Question: I'm trying to change the text inside a tag to the one from a selected element from a list.
This is the list:
This is the corresponding html (just a part of it)
'''
<div class="categories">
<div class="cats"><a id="categoriaBtn995" class="button" href="#categoryTitle" title="button">Linea Blanca</a></div>
<br>
<div class="cats"><a id="categoriaBtn996" class="button" href="#categoryTitle" title="button">Desarrollo de Software</a></div>
<br>
<div class="cats down"><a id="categoriaBtn998" class="button" href="#categoryTitle" title="button">Esteticas - Belleza</a></div>
<br>
<div class="cats"><a id="categoriaBtn999" class="button" href="#categoryTitle" title="button">Publicidad</a></div>
<br>
</div>
'''
Under this div, I have a section where I want to put some info about this elements.
First, I need to change the title which is just a simple tag:
'''
<h1 id="categoryTitulo">Change this</h1>
'''
It should change the text to the element with class="down"
This is how I toggle the class:
'''
$(document).ready(function () {
$('a.button').click(function () {
$('.down').toggleClass("down");
$(this.parentElement).toggleClass("down");
});
});
'''
And this is what I'm trying right now:
'''
$('a.button').click(function () {
$('h1#categoryTitulo').text(
$('.down').text());
});
'''
I tried to place all this in JSFIDDLE and for some reason it actually works there, but not on my site. I hope you guys can help me figure out another method to accomplish this.
This is what I'm trying to achieve: <URL>
But it is not working with me.
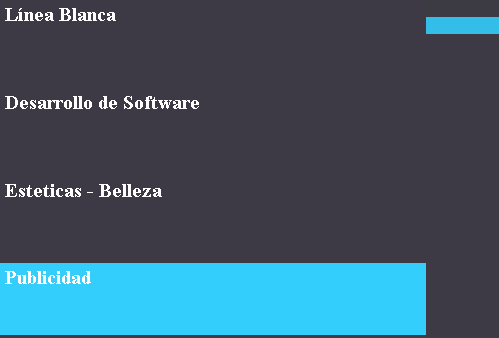
Answer: you need to change your a#categoriaBtn to run off of class not id. Something like;
'''
$('a[class$="button"]').click(function(){
$("#categoryTitulo').html('whatever you want here');
});
'''
i don't know where you're getting the className of down or anything else, but that should work on whatever you want